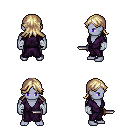
a pixel art fantasy rpg character, male body template, dark elf, purple skin, purple robe, metal pants, white blonde loose hair, white cloth bandages, dagger, four views (front, back, left, right), 2x2 character sprite sheet, small pixel art, hard edges, no anti-aliasing